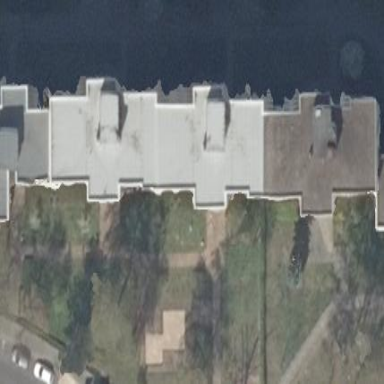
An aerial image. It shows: Apartment building with flat roof.